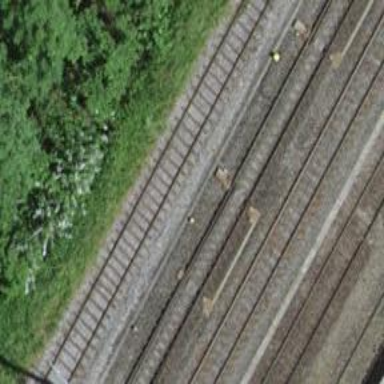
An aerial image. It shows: Railway switch.